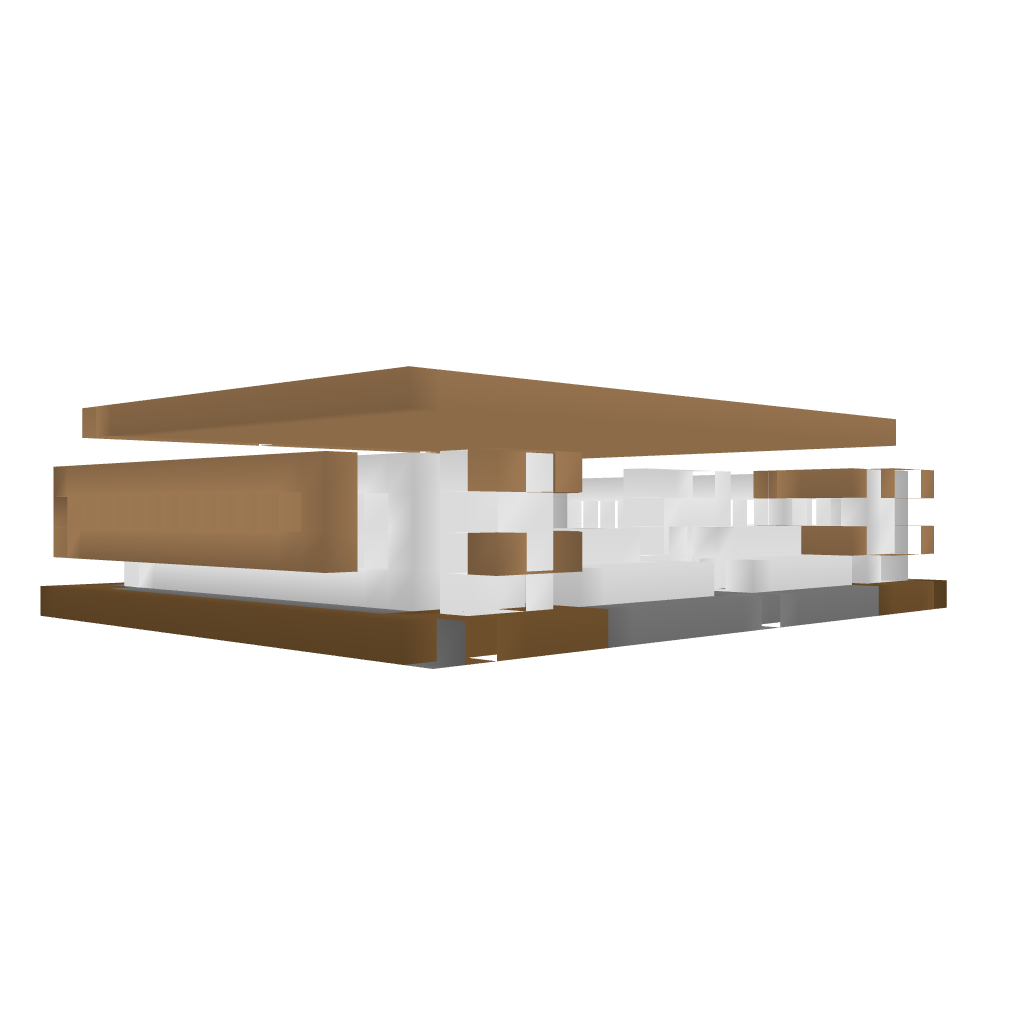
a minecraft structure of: Small Modern House bad low quality